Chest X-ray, PA view. Patient: 52 years old, sex F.
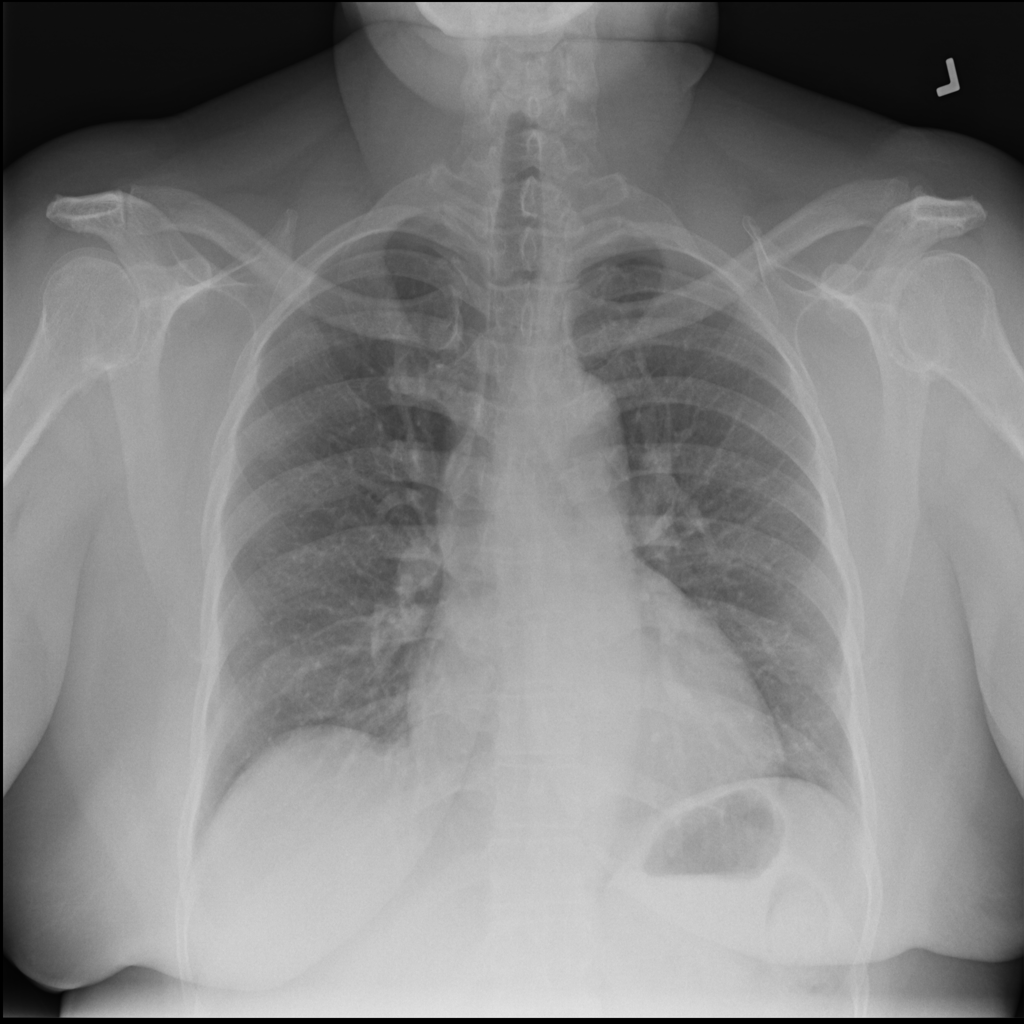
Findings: No Finding